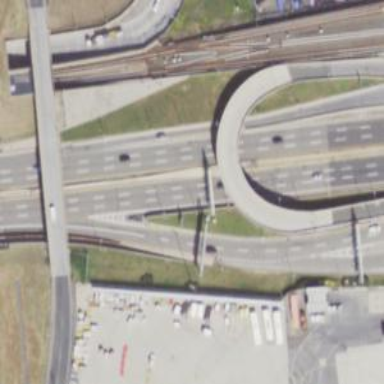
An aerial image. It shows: Motorway junction.